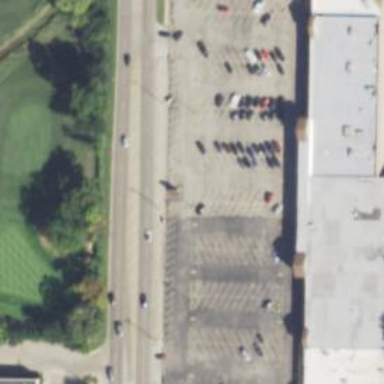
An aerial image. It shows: Parking area.